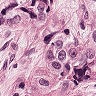
Metastatic tissue present: yes